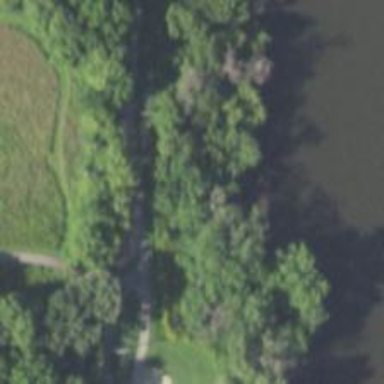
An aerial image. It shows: Disc golf hole.